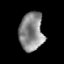
Tissue: prostate
Cell type: T cells
Senescence score: 0.3112
Nuclear area (px): 901
Mean DAPI intensity: 138.244